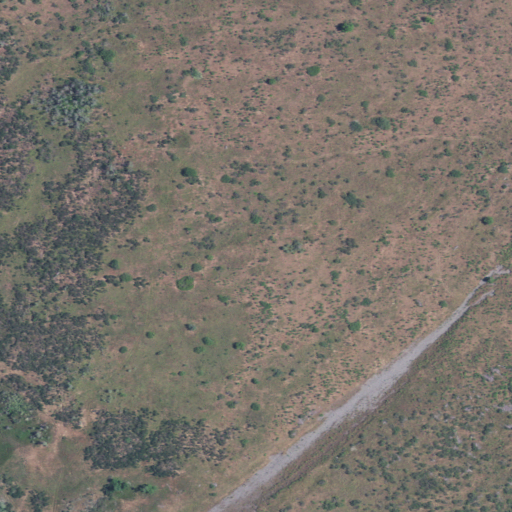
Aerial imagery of bar in Oregon named Ferry Hole Bar containing grassland, herbaceous wetlands, and barren land